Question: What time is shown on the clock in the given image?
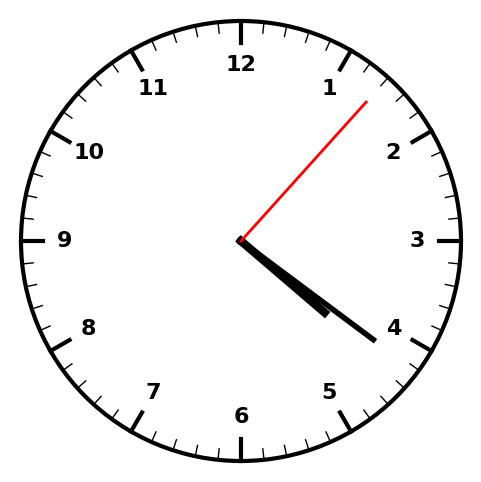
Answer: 04:21:07